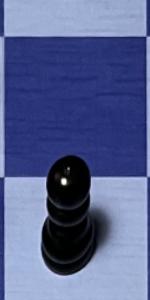
Label: Pawn_Black